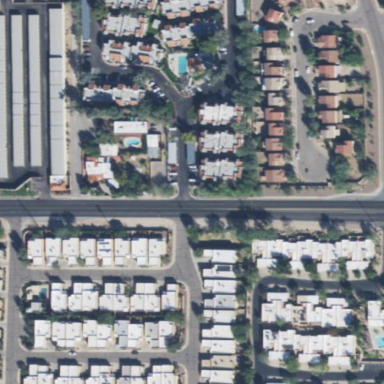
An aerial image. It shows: Residential area with apartments.